Interaction volume radius: 5 \u00c5
Interaction volume height: 10 \u00c5
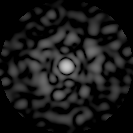
Disorder parameter: 0.7729